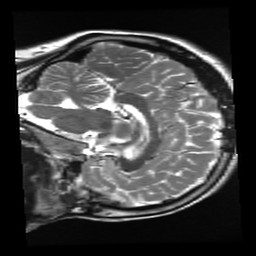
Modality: T2w
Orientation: sagittal
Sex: female
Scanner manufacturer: ge
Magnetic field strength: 3 T
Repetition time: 5 s
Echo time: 0.1007 s